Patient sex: M
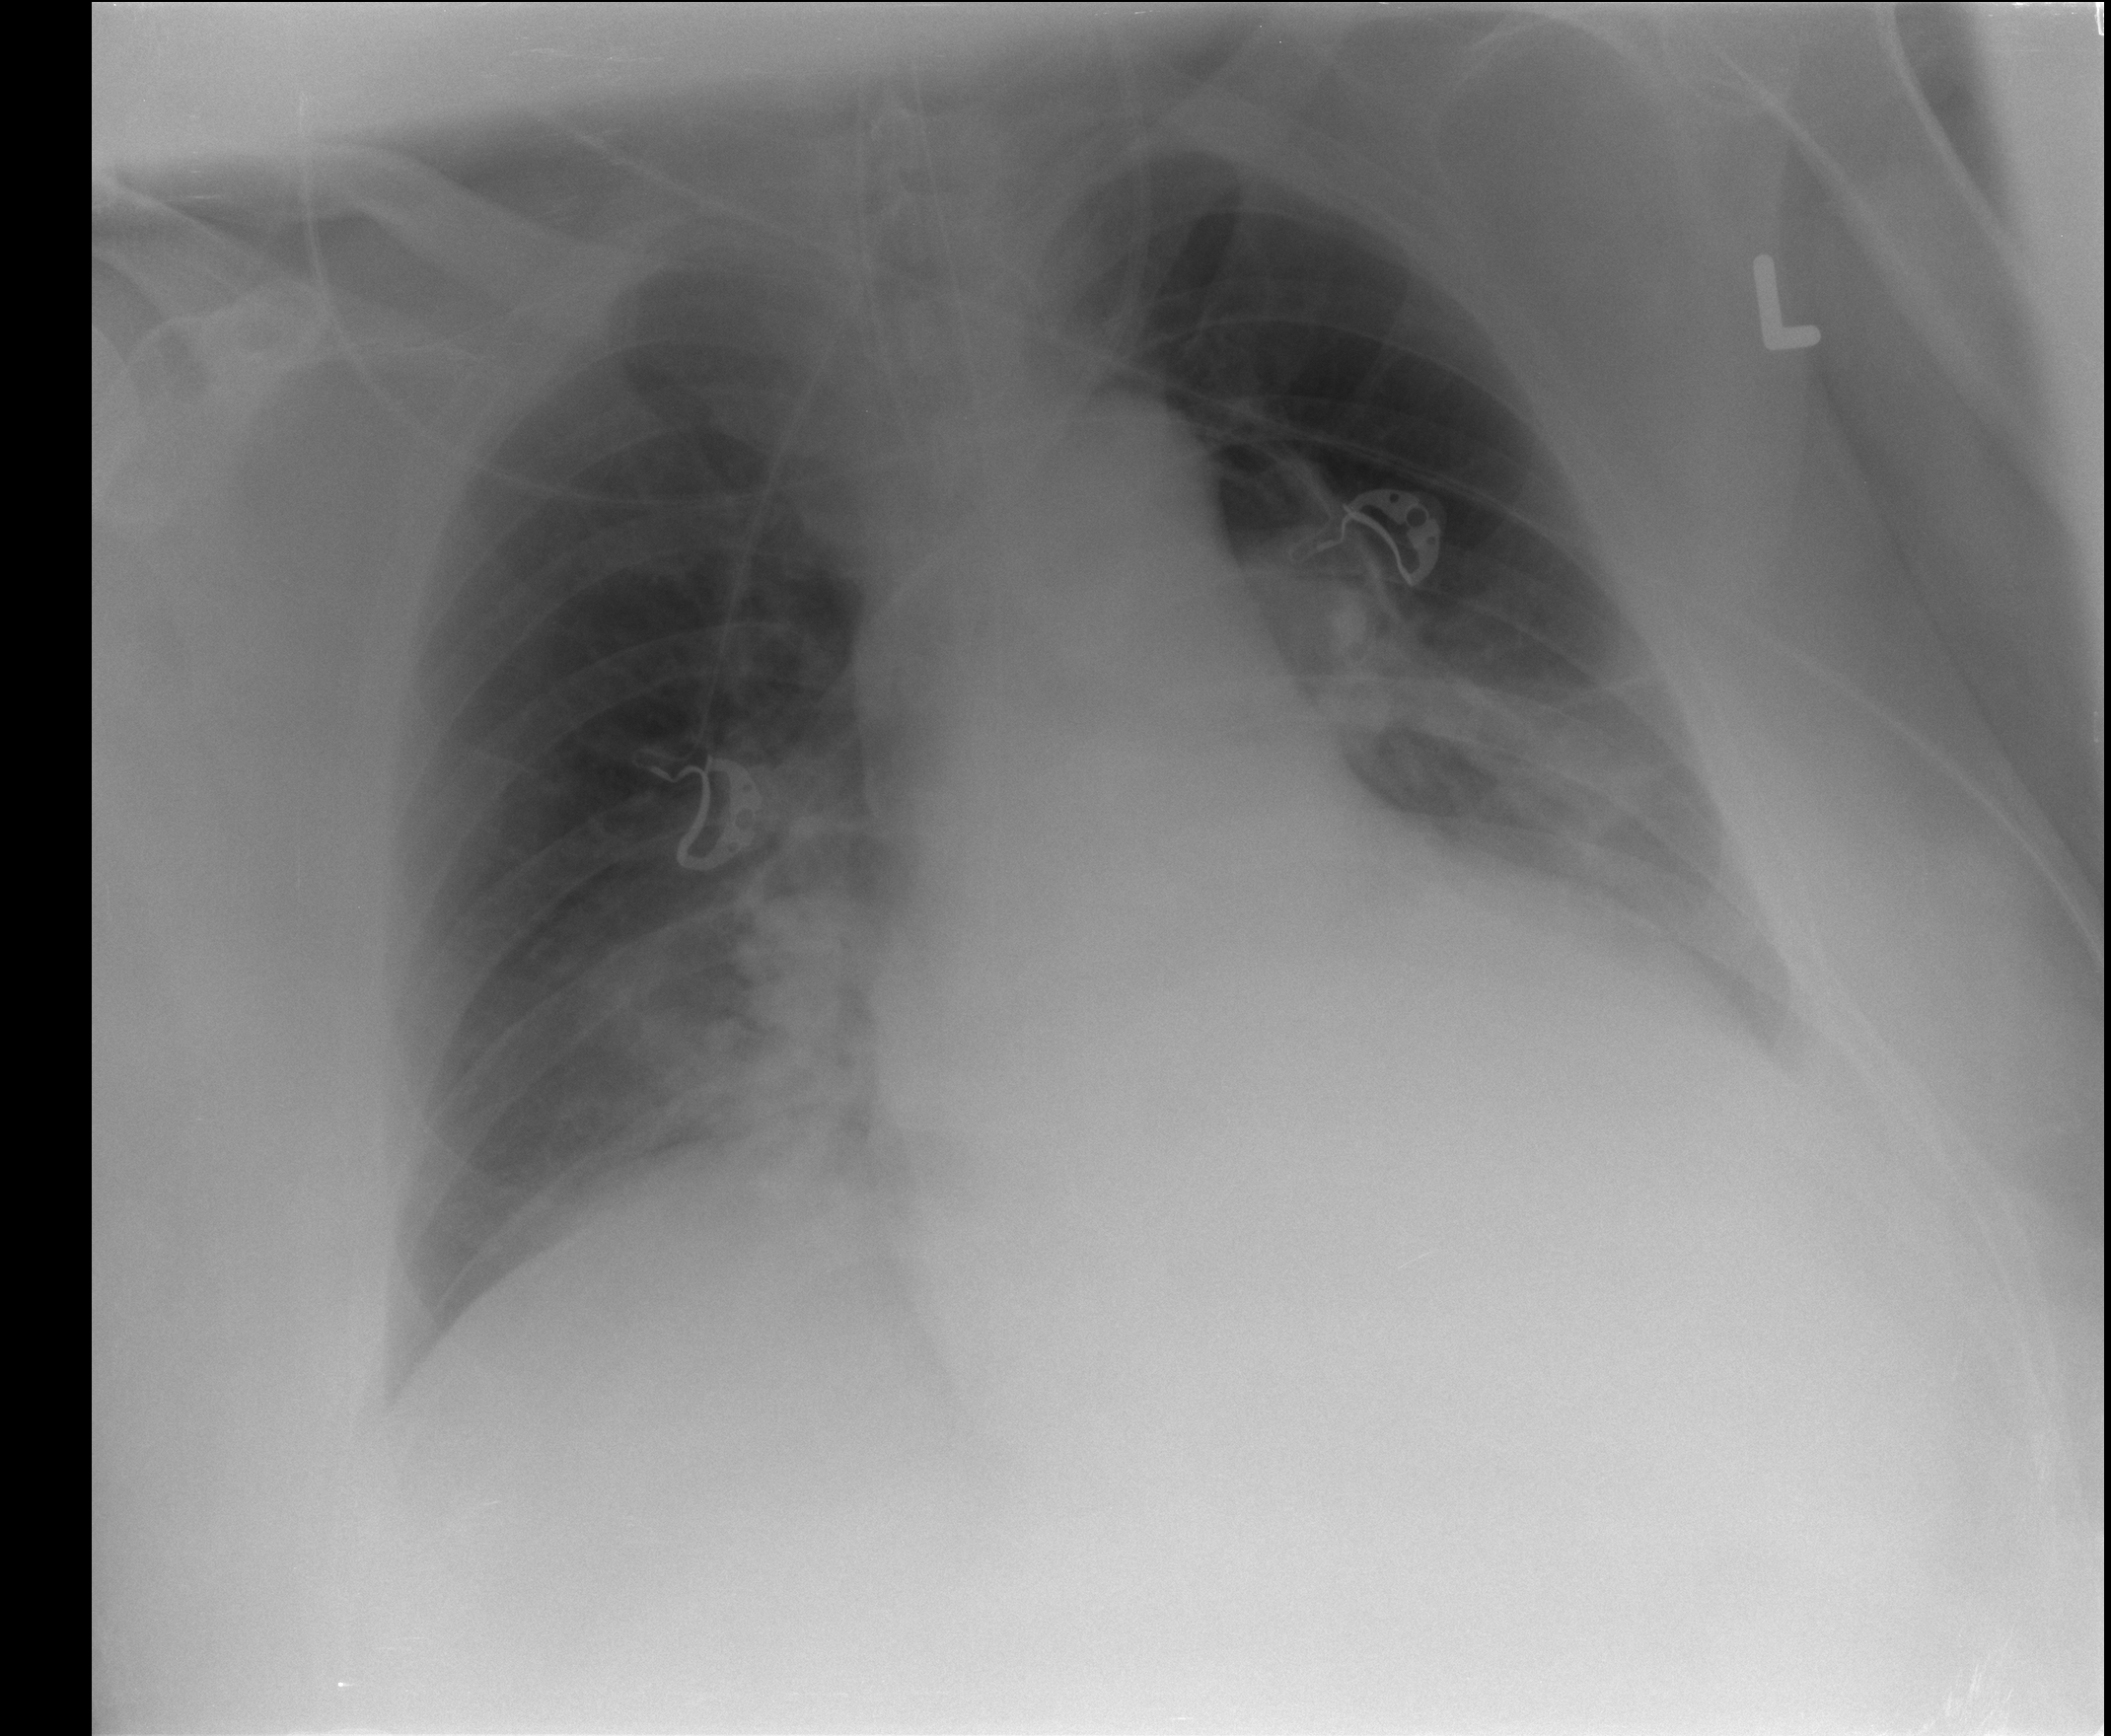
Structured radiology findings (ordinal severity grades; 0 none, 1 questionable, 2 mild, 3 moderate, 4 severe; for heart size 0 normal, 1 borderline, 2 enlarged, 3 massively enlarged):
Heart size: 1
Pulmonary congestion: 2
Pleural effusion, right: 0
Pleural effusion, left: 1
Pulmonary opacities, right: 2
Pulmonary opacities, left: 0
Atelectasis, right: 2
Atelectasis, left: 2